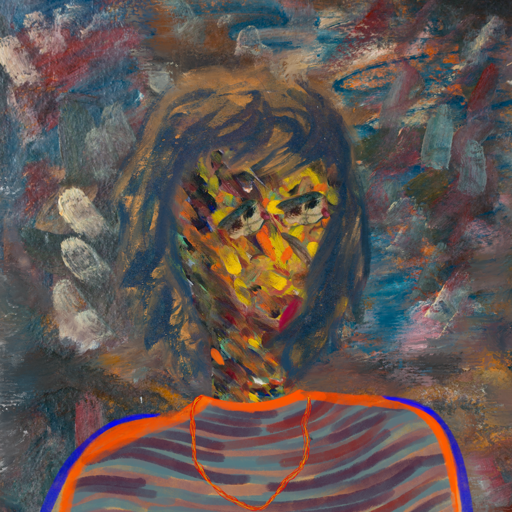
Background: Boggyland, Head And Neck Side: An_Impression, Face Side: Pipe, Bust: Experience, Hair Side: In_The_Sun, Head Accessory: Blank, Second Necklace: Gypsy_Mother_2, Necklace: Blank, Baby: Blank